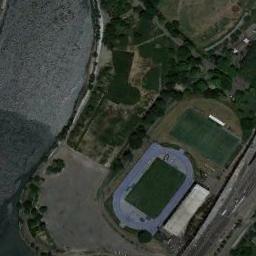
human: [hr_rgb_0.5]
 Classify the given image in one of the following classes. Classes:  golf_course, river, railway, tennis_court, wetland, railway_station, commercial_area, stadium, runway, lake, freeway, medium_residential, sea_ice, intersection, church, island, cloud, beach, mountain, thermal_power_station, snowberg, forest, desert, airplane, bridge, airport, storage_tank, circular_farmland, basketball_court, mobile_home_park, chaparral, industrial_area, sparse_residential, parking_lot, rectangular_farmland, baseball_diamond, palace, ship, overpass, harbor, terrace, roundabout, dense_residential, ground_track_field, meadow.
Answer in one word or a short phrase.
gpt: ground_track_field